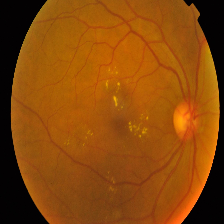
Diabetic retinopathy grade: Proliferative DR